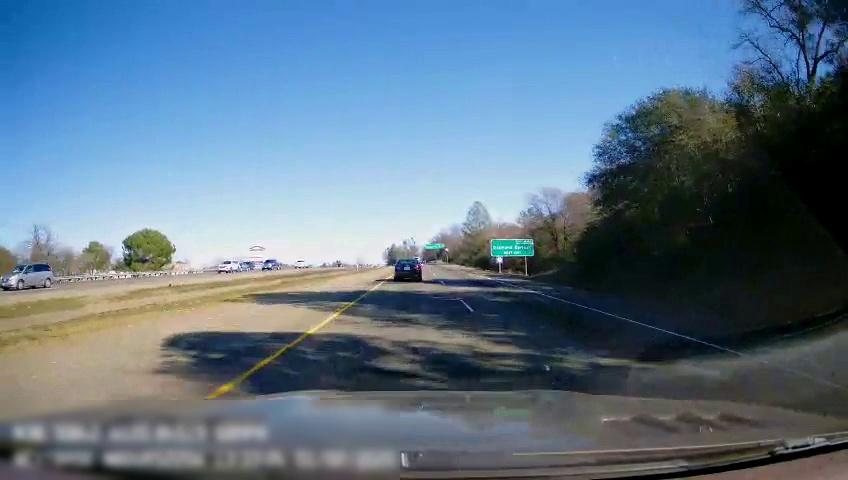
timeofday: Day
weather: Sunny
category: Drivable Space
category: Drivable Space
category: Vehicles | SUV
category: Vehicles | SUV
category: Vehicles | SUV
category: Vehicles | Truck
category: Vehicles | Car
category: Lanes | Current Lane
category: Lanes | Current Lane
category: Lanes | Alternate Lane
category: Traffic | Signs
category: Traffic | Signs
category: Traffic | Signs